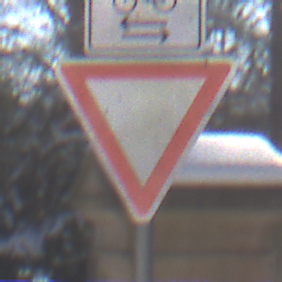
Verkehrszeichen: VorfahrtGewaehren
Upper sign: RichtungsangabeDurchPfeile9
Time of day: MorningAfternoon
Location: Outdoor (Special)
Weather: Clear
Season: Winter
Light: Natural